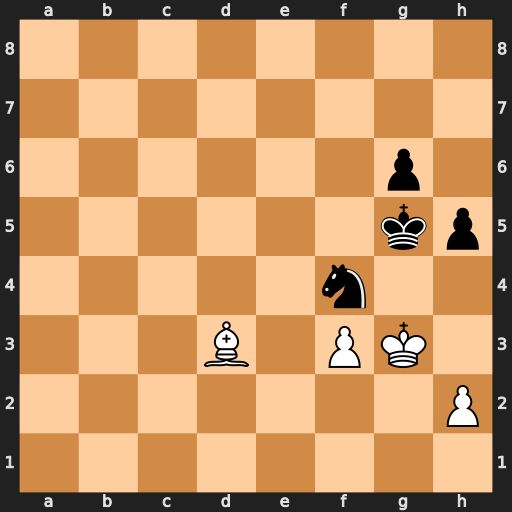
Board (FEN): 8/8/6p1/6kp/5n2/3B1PK1/7P/8
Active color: w
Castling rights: -
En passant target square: -
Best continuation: h4+ Kf6 Kxf4